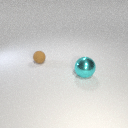
small brown rubber sphere to the left of large cyan metal sphere